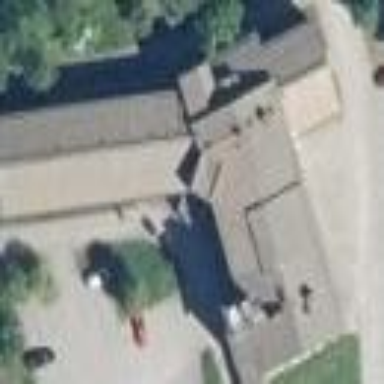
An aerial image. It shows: Office building with gabled roof.